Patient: sex F, age 38
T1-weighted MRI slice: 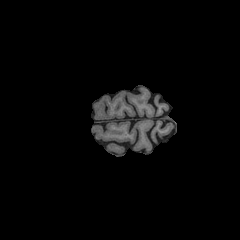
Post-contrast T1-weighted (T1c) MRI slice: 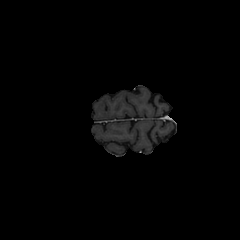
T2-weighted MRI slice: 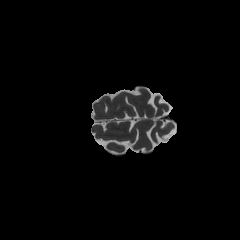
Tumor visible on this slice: no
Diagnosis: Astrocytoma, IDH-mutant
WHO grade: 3